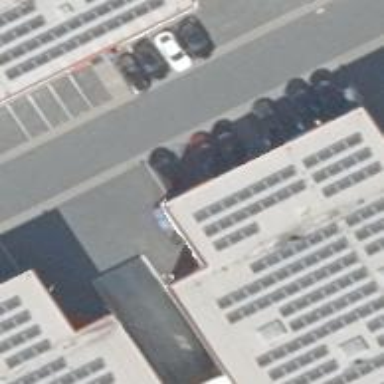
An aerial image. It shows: Commercial building with flat roof.